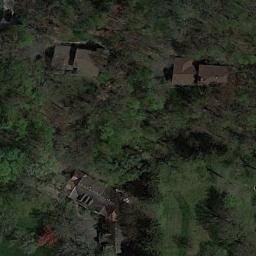
Label: residential